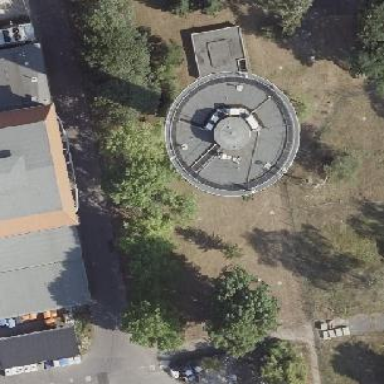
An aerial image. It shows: Water tower building.